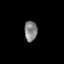
Tissue: prostate
Cell type: Epithelial cells
Senescence score: 0.2759
Nuclear area (px): 256
Mean DAPI intensity: 131.273